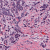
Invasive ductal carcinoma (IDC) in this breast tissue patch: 1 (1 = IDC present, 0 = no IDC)